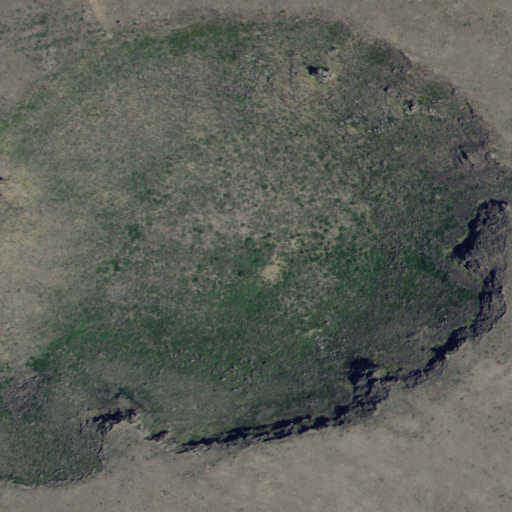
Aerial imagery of crater(s) in Idaho named The Crater containing only shrub